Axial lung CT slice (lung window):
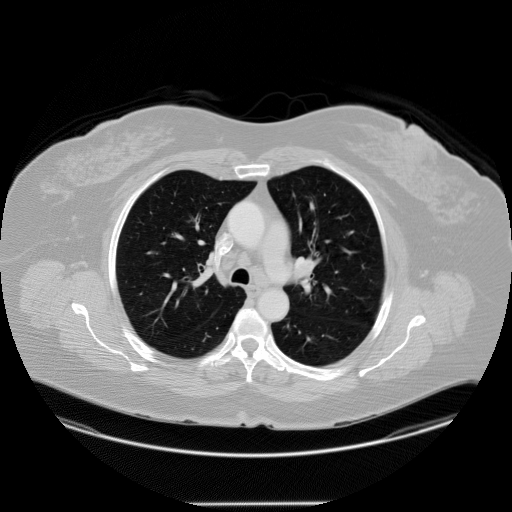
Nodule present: no